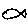
Label: fish